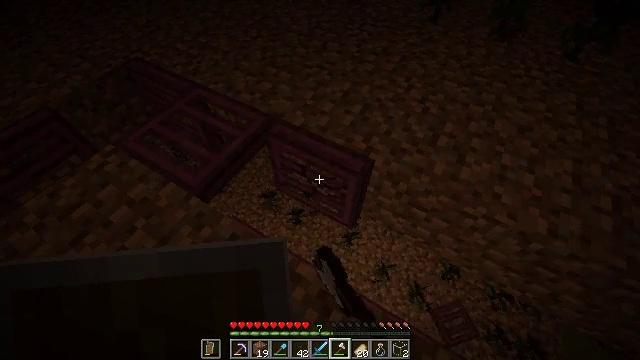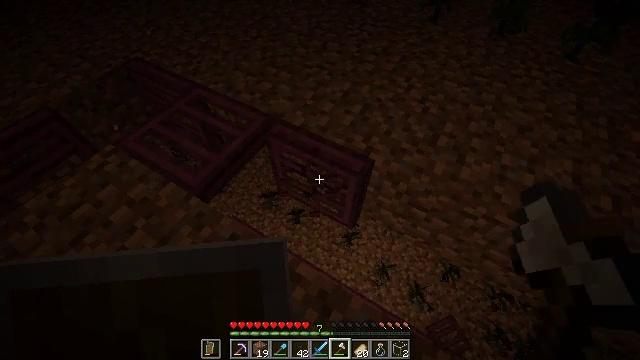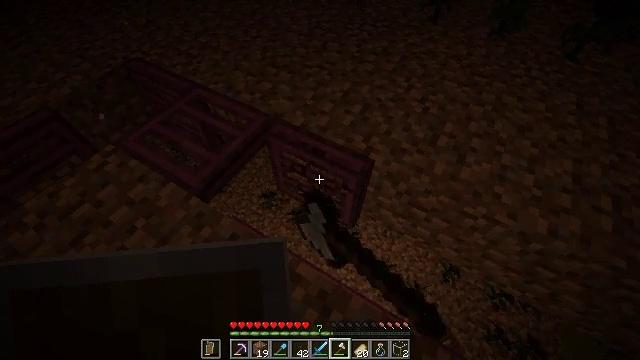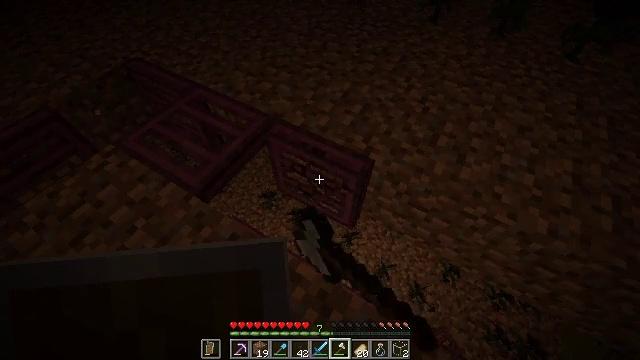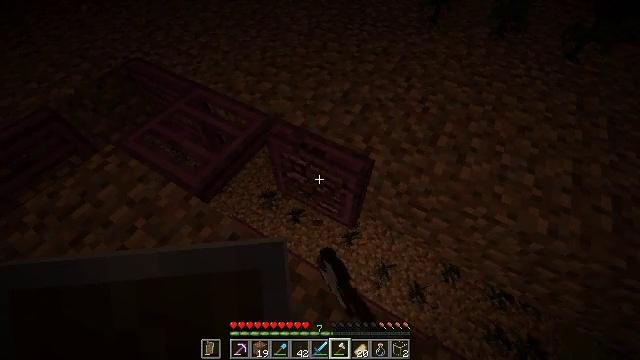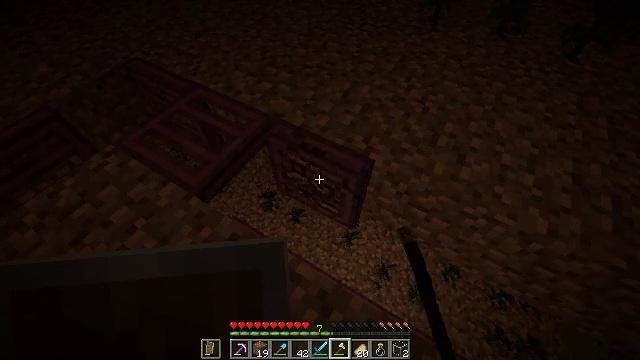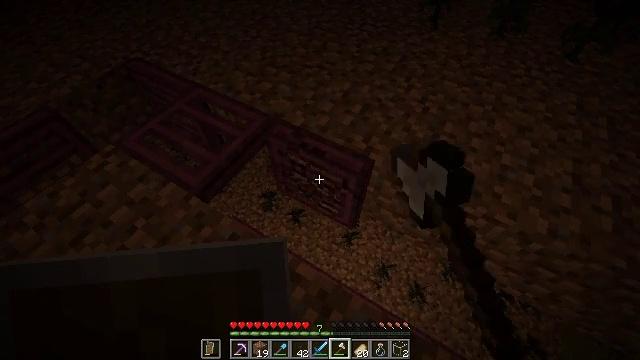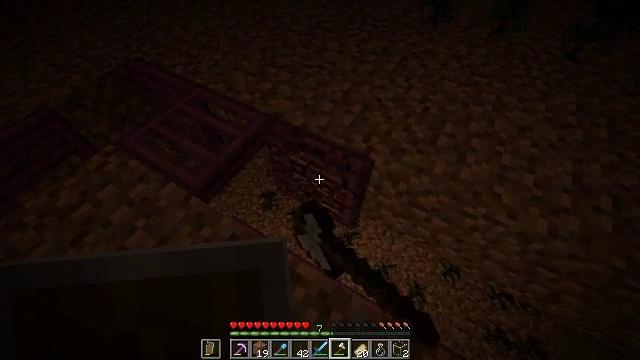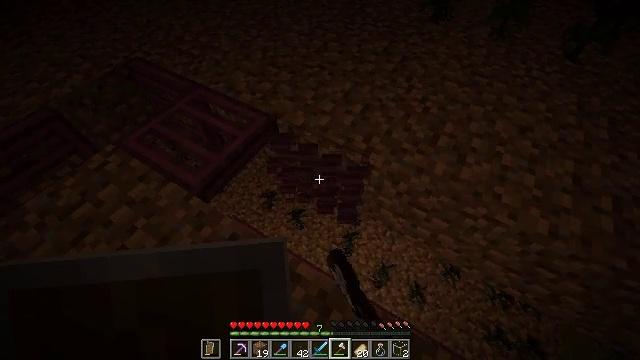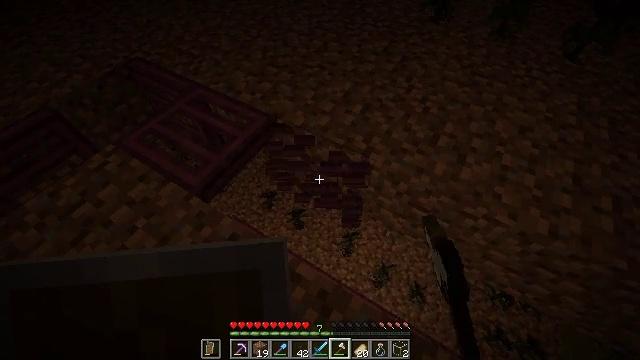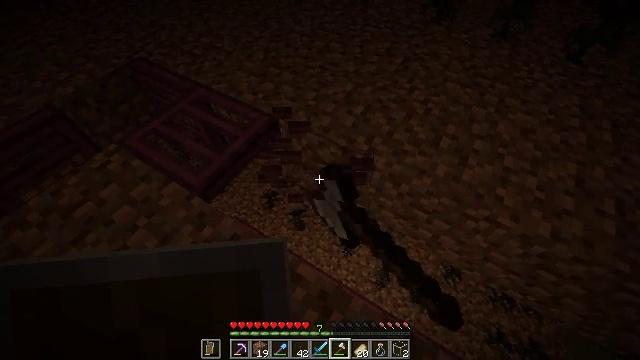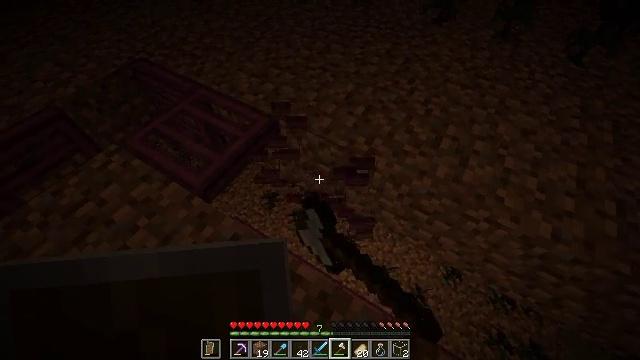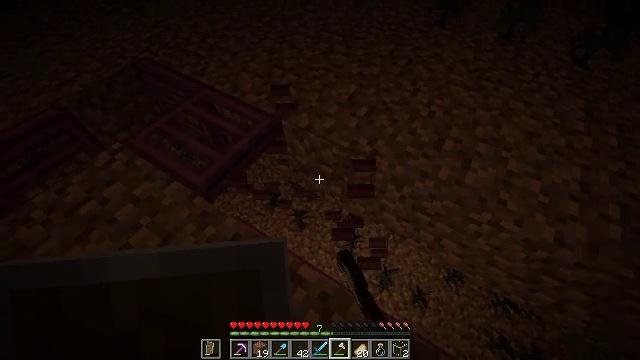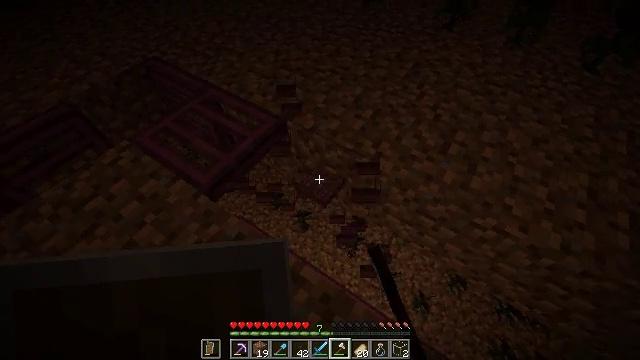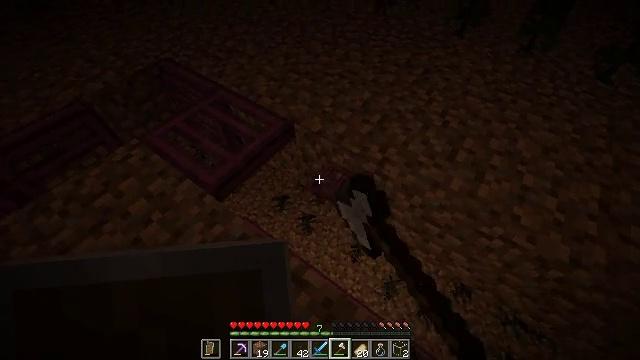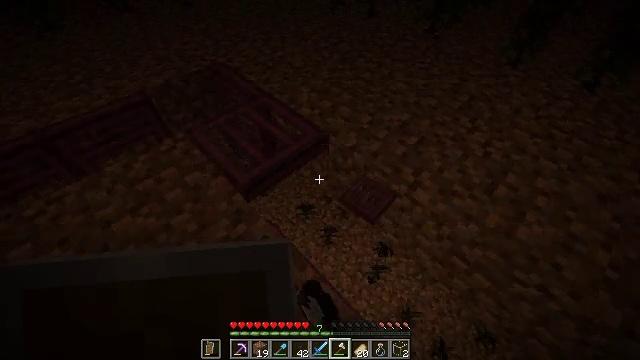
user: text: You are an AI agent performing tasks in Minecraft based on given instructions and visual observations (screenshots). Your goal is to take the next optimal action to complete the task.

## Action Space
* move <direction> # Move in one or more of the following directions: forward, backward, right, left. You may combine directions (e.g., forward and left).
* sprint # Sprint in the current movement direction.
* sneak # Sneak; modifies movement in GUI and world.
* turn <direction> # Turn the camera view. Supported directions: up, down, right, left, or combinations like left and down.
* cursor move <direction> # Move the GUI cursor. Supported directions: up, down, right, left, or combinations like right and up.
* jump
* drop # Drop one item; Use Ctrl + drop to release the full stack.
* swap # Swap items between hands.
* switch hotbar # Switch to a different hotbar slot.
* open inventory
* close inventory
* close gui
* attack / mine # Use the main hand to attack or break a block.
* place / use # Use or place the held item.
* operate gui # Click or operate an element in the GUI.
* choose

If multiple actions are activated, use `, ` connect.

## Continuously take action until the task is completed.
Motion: motion action
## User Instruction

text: Collect the crimson trapdoor from a structure.
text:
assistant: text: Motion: attack / mine
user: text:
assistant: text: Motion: attack / mine
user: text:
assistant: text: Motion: attack / mine
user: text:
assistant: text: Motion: attack / mine
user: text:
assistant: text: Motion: attack / mine
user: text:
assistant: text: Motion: attack / mine
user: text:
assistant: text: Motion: attack / mine
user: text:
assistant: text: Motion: attack / mine
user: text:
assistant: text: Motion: attack / mine
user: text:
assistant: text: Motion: attack / mine
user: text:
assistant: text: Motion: attack / mine
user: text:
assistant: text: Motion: attack / mine
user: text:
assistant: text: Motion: turn left, attack / mine
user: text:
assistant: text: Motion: turn left, attack / mine
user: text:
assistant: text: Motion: turn left and up, attack / mine
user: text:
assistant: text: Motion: turn left and up, attack / mine
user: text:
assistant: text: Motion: turn left and up, attack / mine
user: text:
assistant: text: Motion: attack / mine
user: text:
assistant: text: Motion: attack / mine
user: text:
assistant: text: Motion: attack / mine
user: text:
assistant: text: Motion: attack / mine
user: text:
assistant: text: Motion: attack / mine
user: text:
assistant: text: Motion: attack / mine
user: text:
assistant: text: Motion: attack / mine
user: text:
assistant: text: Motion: attack / mine
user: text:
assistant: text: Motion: attack / mine
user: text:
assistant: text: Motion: attack / mine
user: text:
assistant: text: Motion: attack / mine
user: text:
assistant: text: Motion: attack / mine
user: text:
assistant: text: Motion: attack / mine